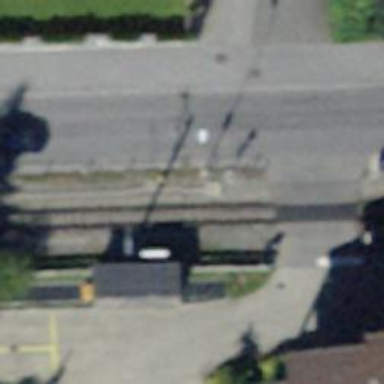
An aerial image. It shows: Full barrier level crossing along the railway.